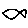
Label: fish